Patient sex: M
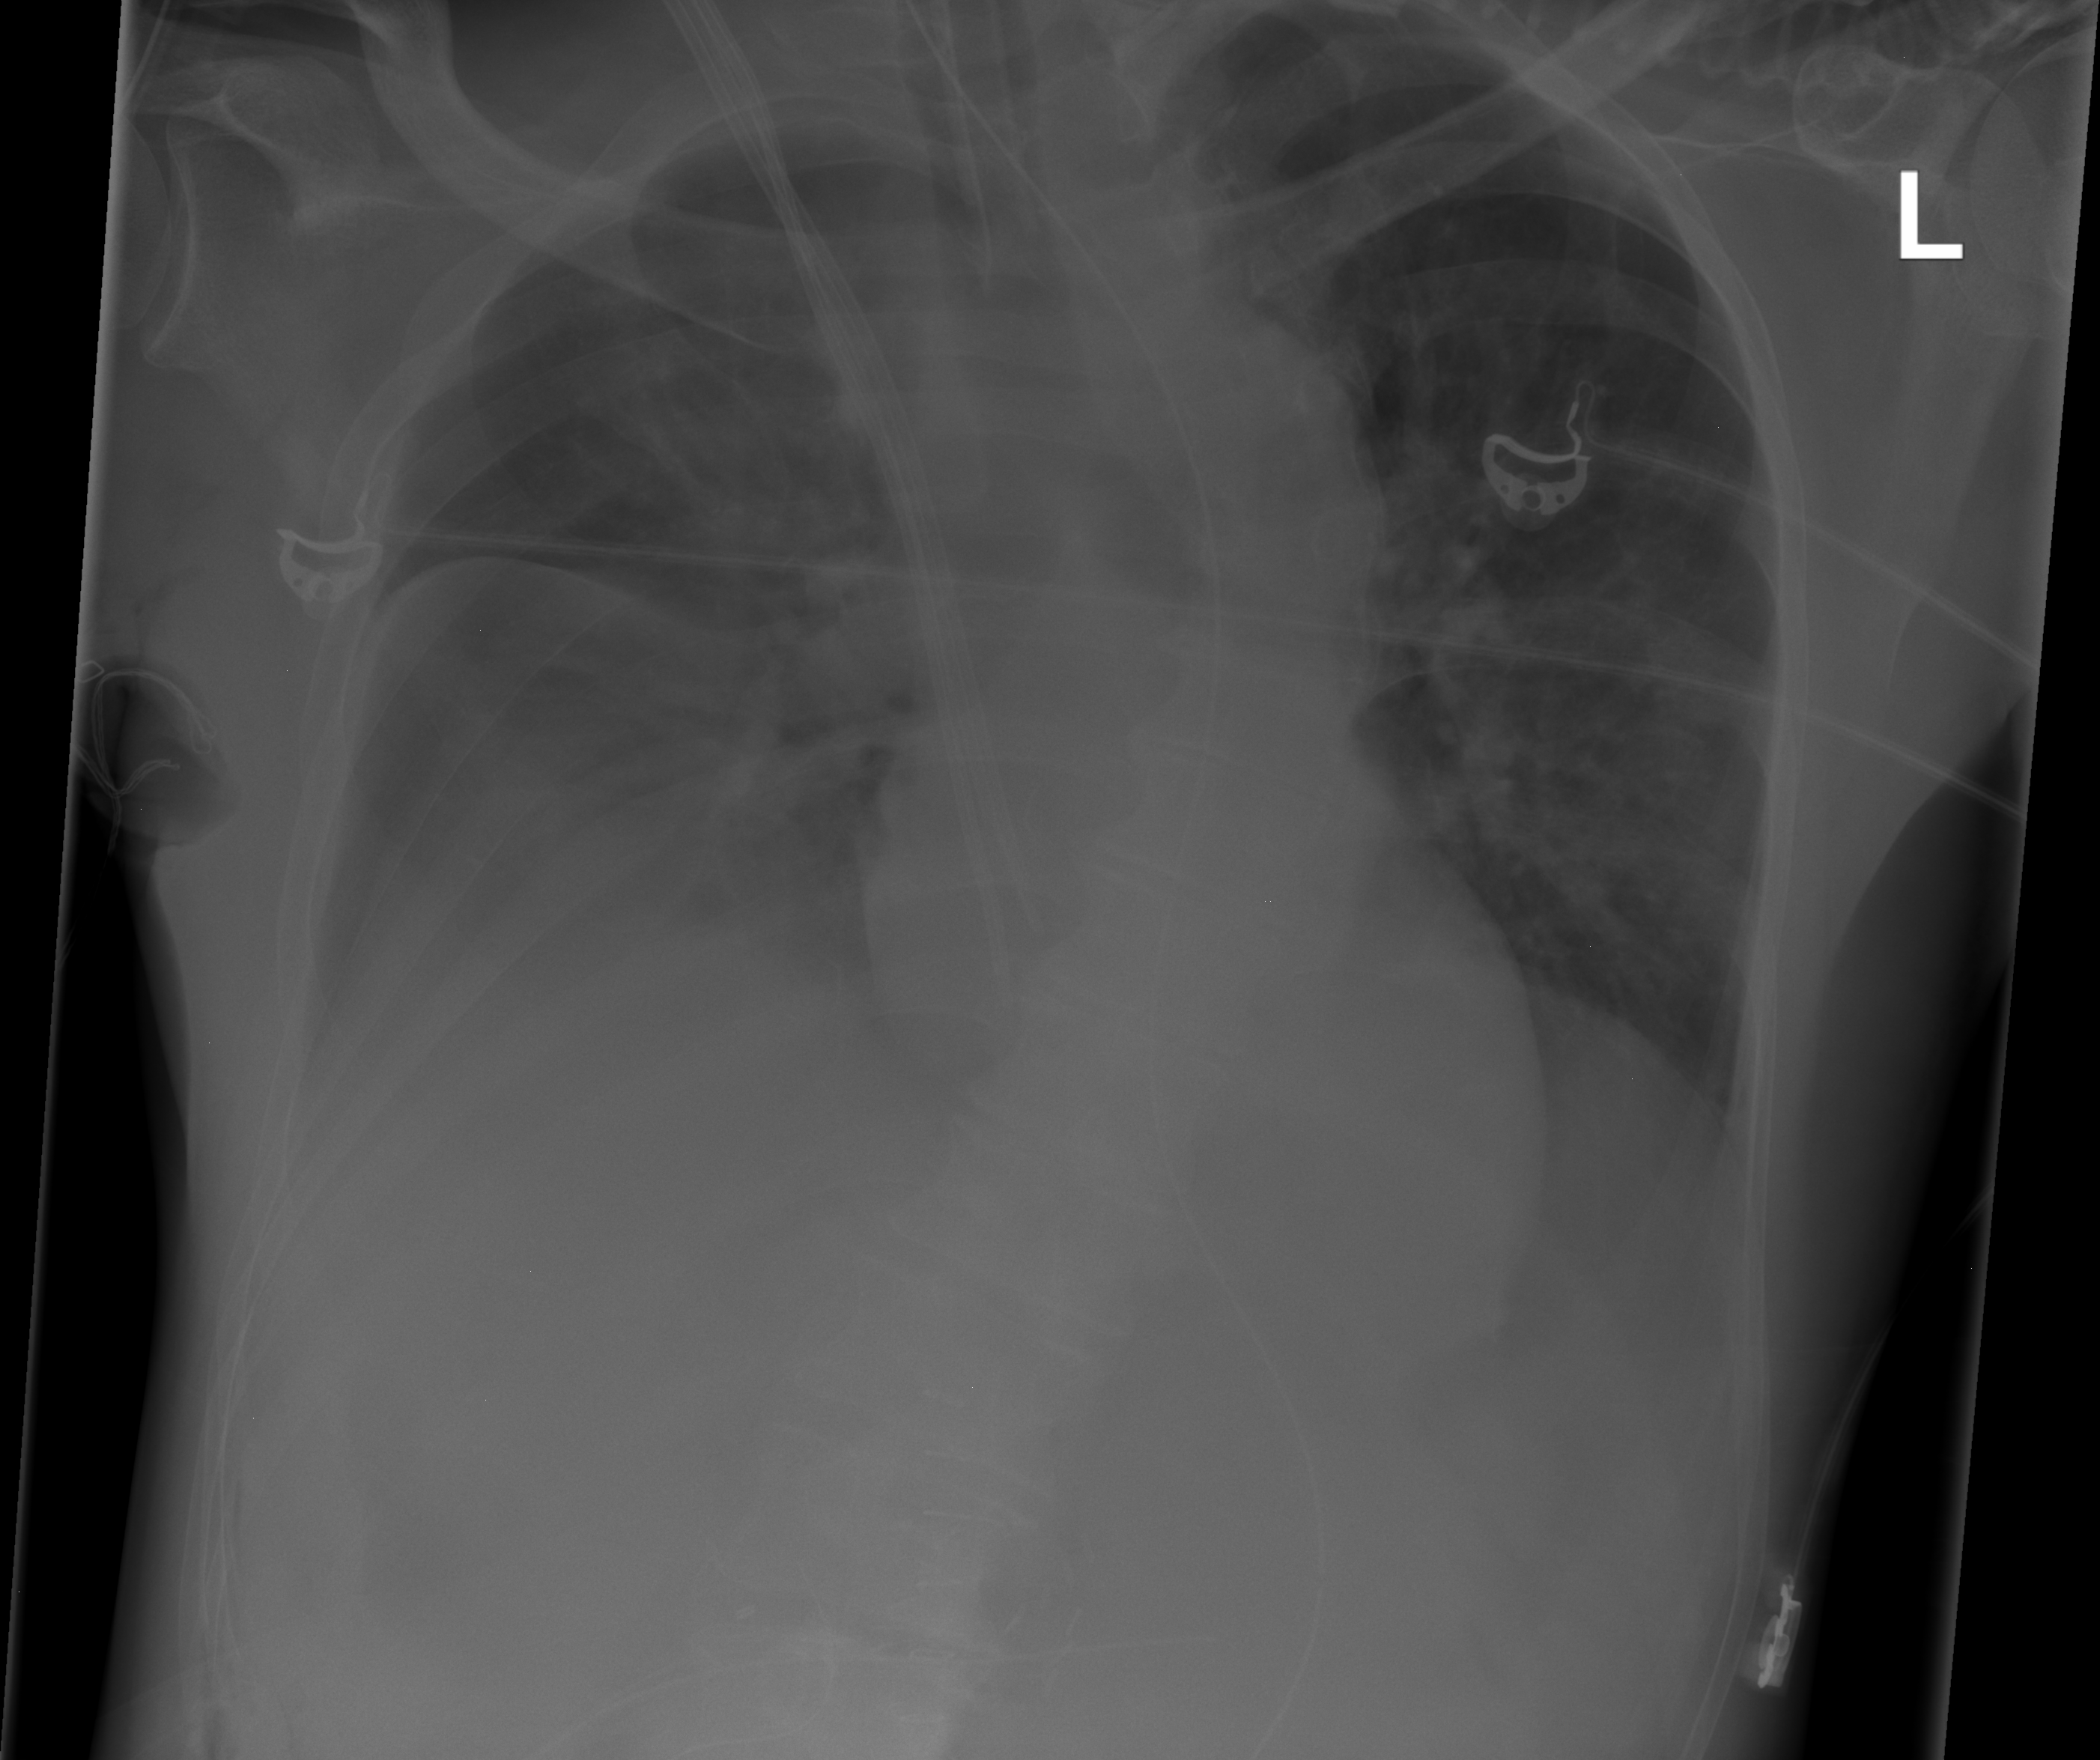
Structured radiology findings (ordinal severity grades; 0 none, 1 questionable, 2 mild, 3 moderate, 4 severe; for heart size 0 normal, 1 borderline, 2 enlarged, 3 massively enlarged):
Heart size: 0
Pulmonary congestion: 0
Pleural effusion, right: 2
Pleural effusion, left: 0
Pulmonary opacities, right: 0
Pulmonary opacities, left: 0
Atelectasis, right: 0
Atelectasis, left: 0